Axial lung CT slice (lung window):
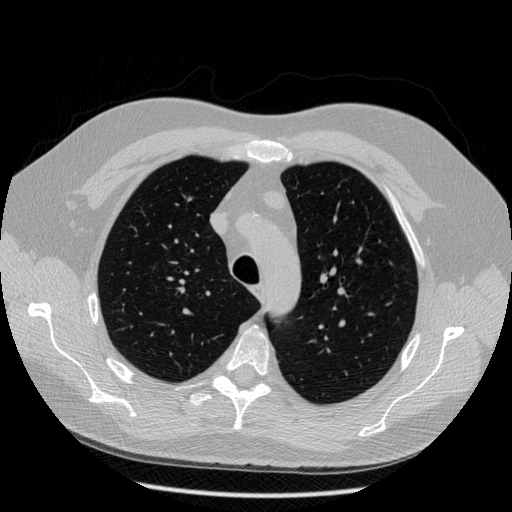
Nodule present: no